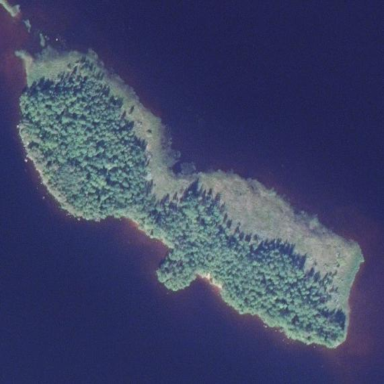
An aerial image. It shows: Image showing island.